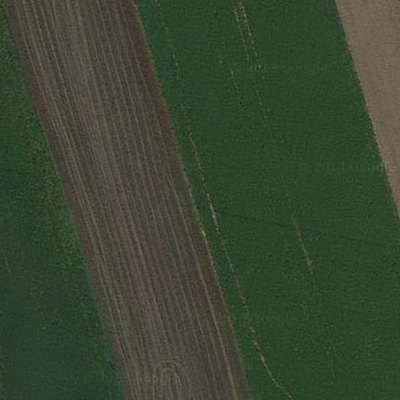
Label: Field